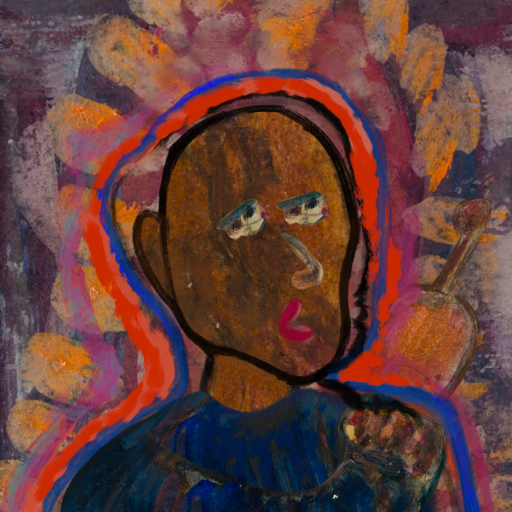
Background: Doll, Head And Neck Side: Mosgoul, Face Side: Pipe, Bust: Pipe, Hair Side: Experience, Head Accessory: Blank, Second Necklace: Blank, Necklace: Blank, Baby: Blank